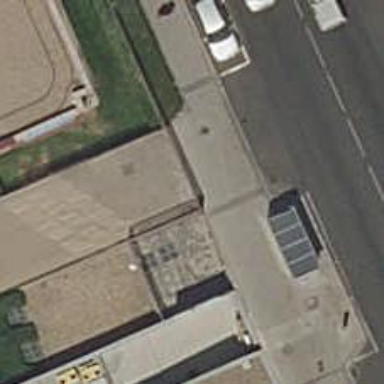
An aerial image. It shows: Bus stop with sheltered platform for public transport.